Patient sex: F
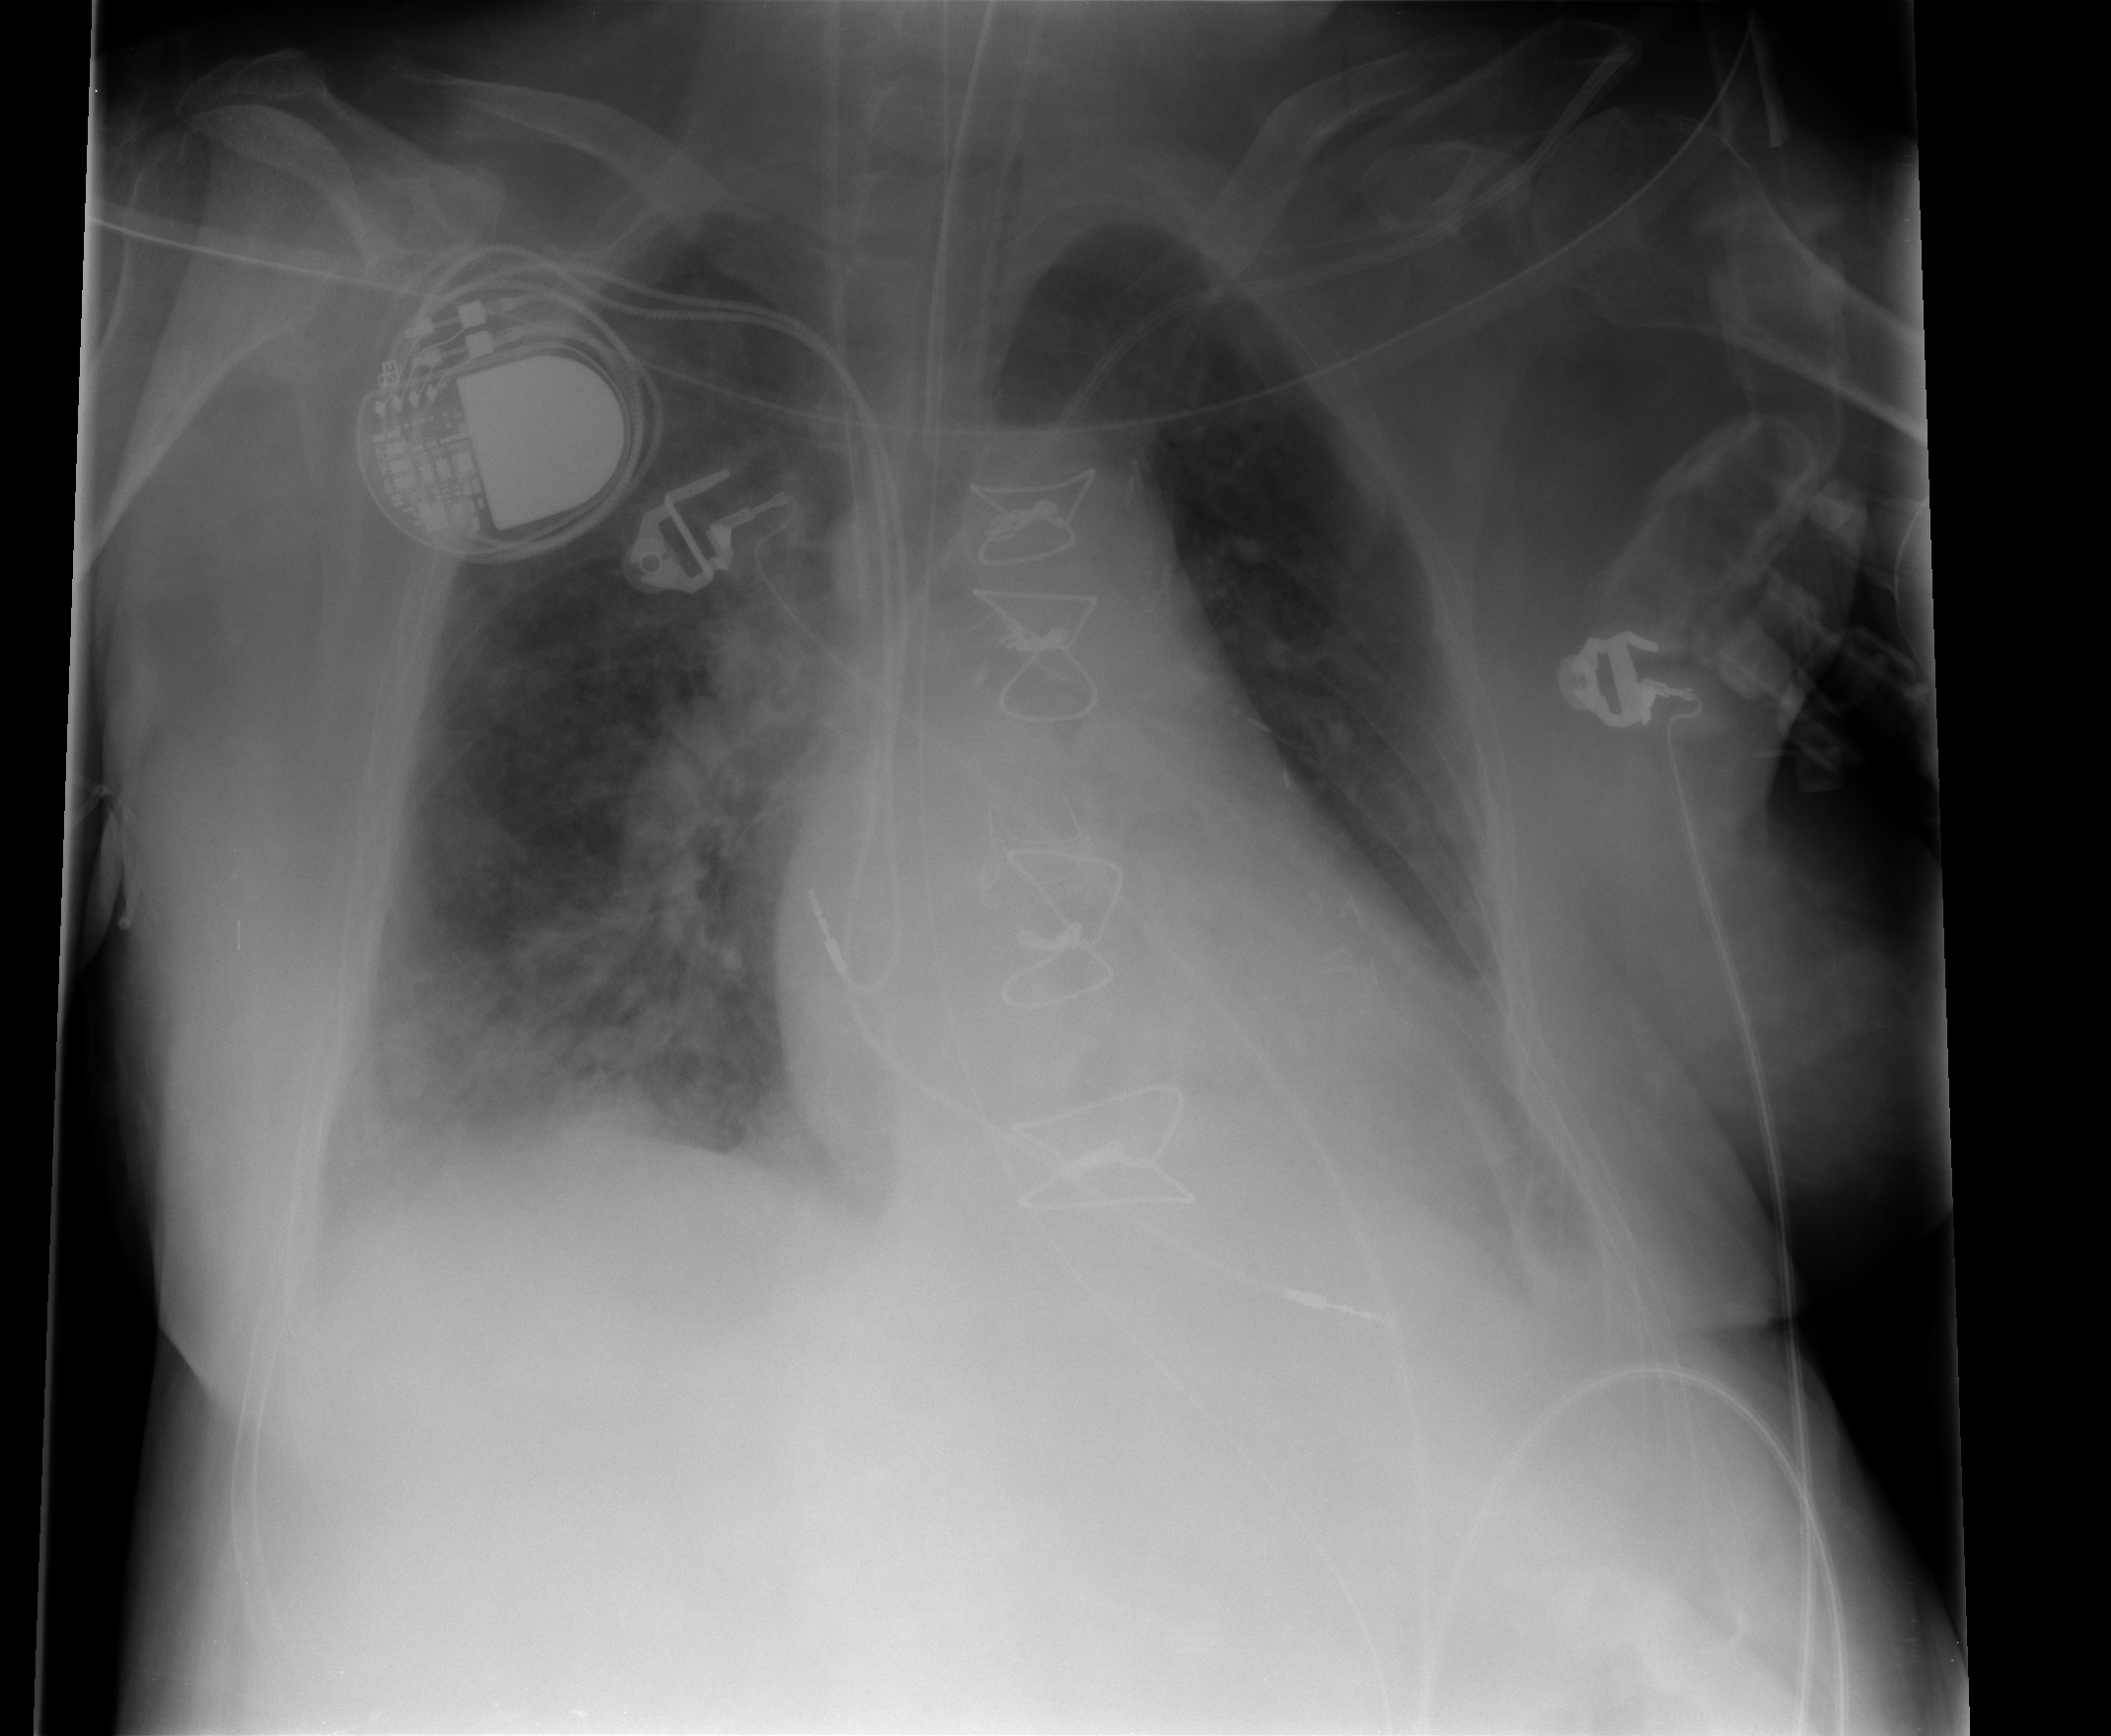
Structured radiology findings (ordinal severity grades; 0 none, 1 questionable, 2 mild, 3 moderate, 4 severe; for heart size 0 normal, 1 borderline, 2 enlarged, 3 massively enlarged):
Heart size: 2
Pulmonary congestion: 2
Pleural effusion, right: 2
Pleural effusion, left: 2
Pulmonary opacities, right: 3
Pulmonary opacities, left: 0
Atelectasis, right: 2
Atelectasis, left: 1